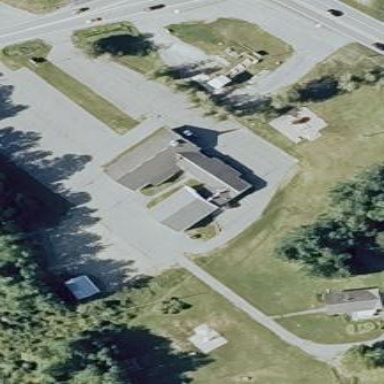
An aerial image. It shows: Building serving as place of worship.